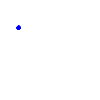
Particle: pion